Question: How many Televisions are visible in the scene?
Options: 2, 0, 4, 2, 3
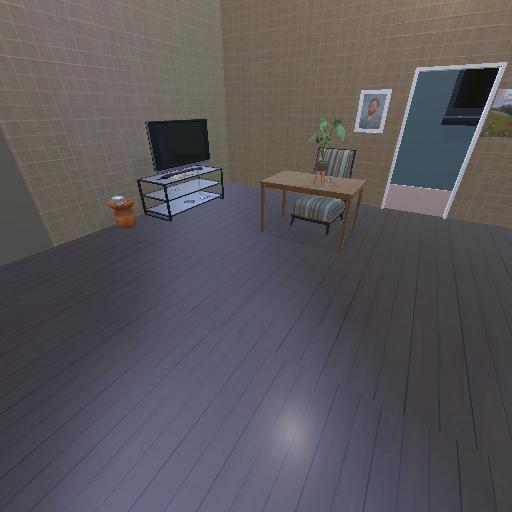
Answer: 2